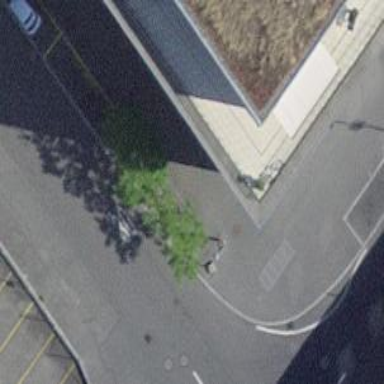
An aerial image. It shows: Bicycle parking area with rack.